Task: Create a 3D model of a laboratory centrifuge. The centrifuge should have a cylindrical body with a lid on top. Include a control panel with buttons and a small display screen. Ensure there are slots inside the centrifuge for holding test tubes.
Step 310:
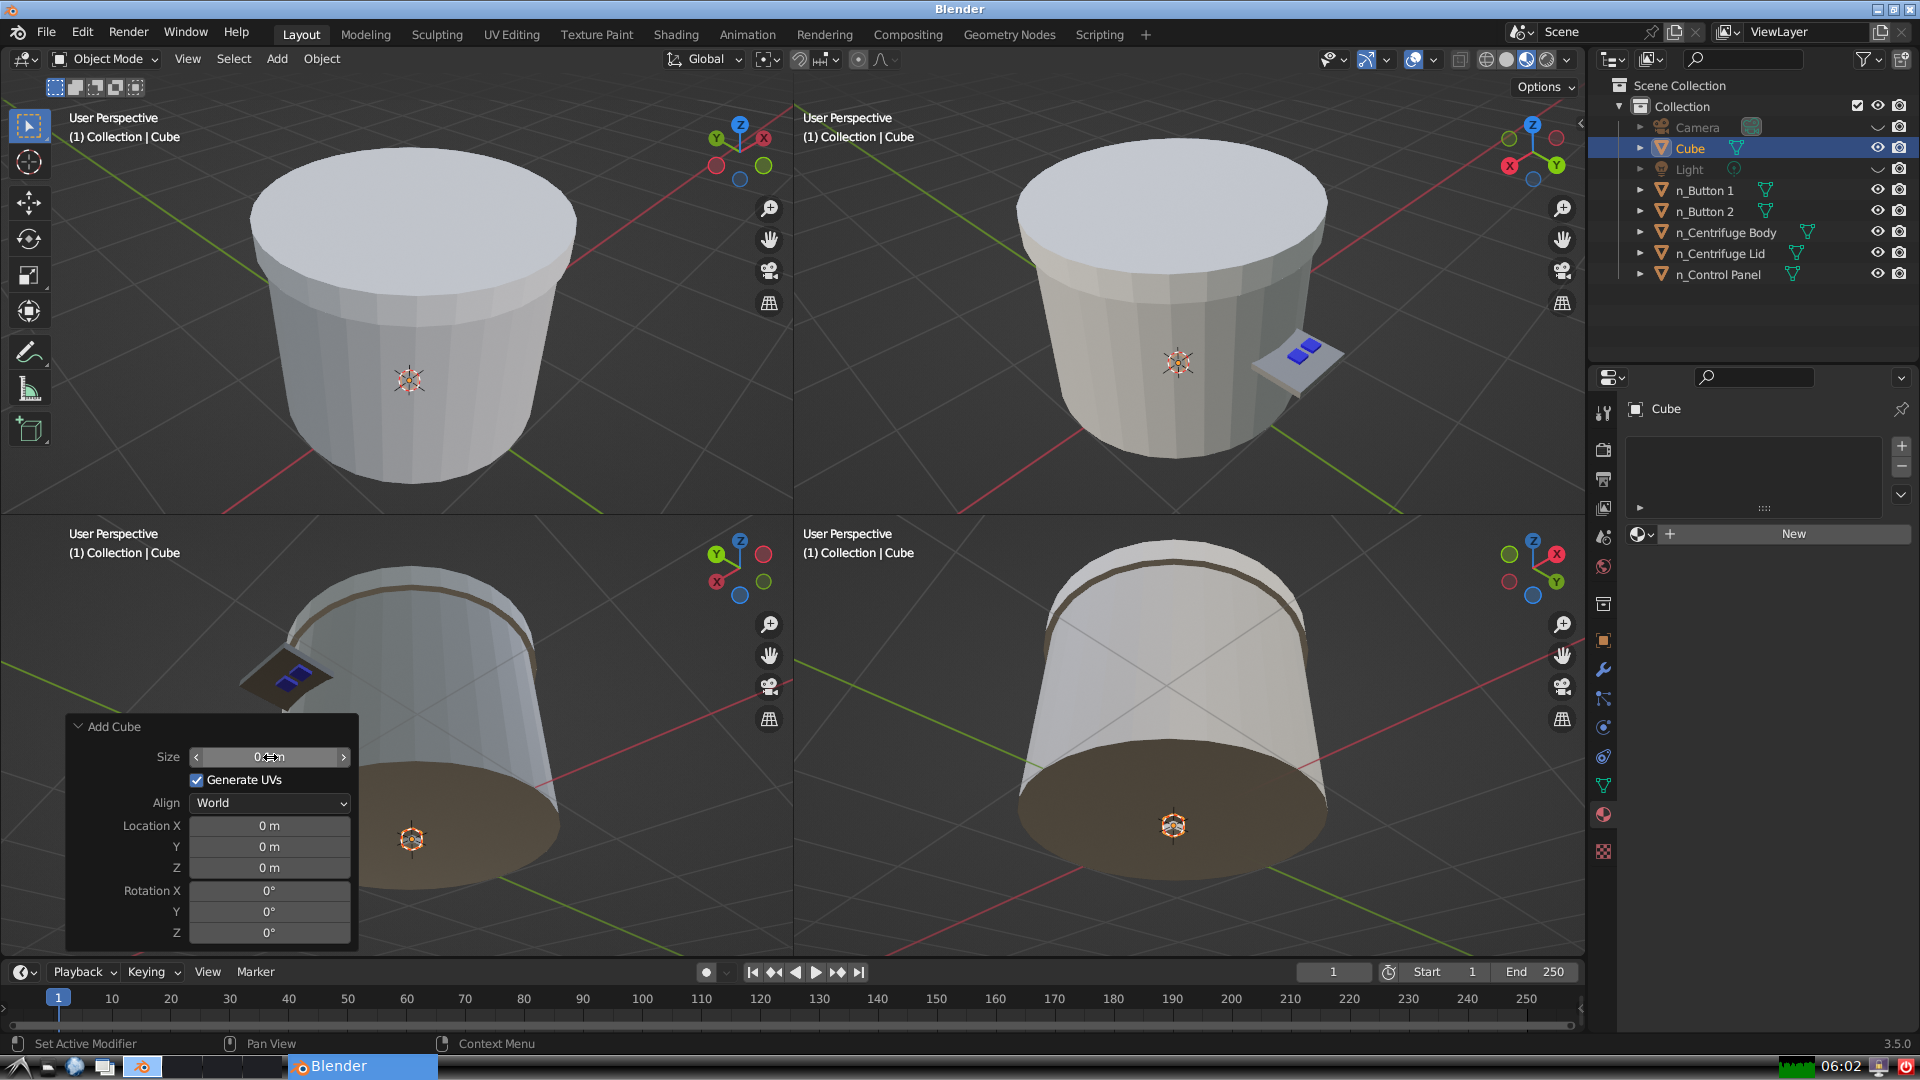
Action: click: no